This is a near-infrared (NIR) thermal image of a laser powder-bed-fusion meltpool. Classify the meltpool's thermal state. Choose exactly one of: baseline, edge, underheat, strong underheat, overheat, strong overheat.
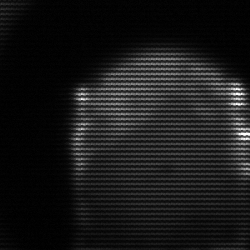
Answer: edge